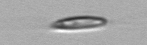
Label: Chrysochromulina